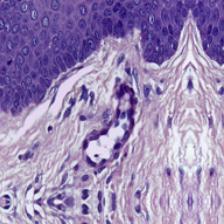
Diagnosis: Normal